Field crop: tomato
Growth stage: 2
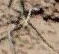
Species: cyperus